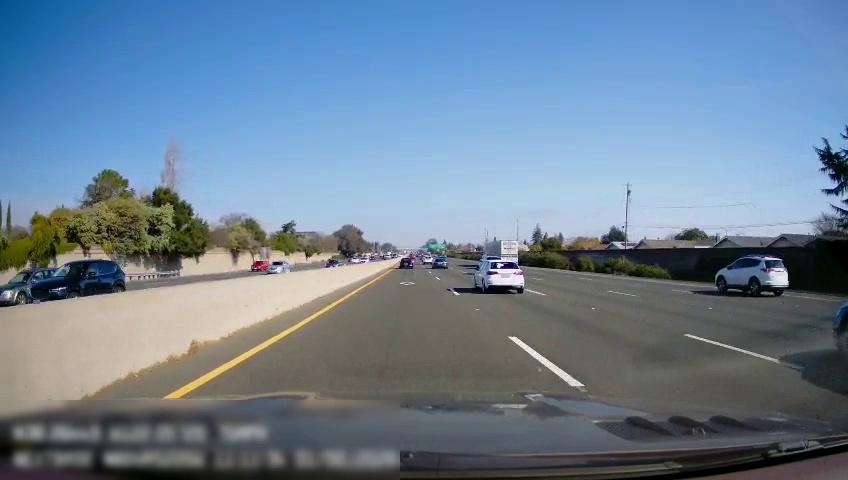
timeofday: Day
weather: Sunny
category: Drivable Space
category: Drivable Space
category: Vehicles | Car
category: Vehicles | Car
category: Vehicles | Car
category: Vehicles | Car
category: Vehicles | Car
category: Vehicles | Car
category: Vehicles | Car
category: Vehicles | SUV
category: Vehicles | Other LV
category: Vehicles | SUV
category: Vehicles | Car
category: Vehicles | Car
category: Vehicles | SUV
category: Vehicles | SUV
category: Lanes | Alternate Lane
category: Lanes | Current Lane
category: Lanes | Current Lane
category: Lanes | Alternate Lane
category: Lanes | Alternate Lane
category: Lanes | Alternate Lane